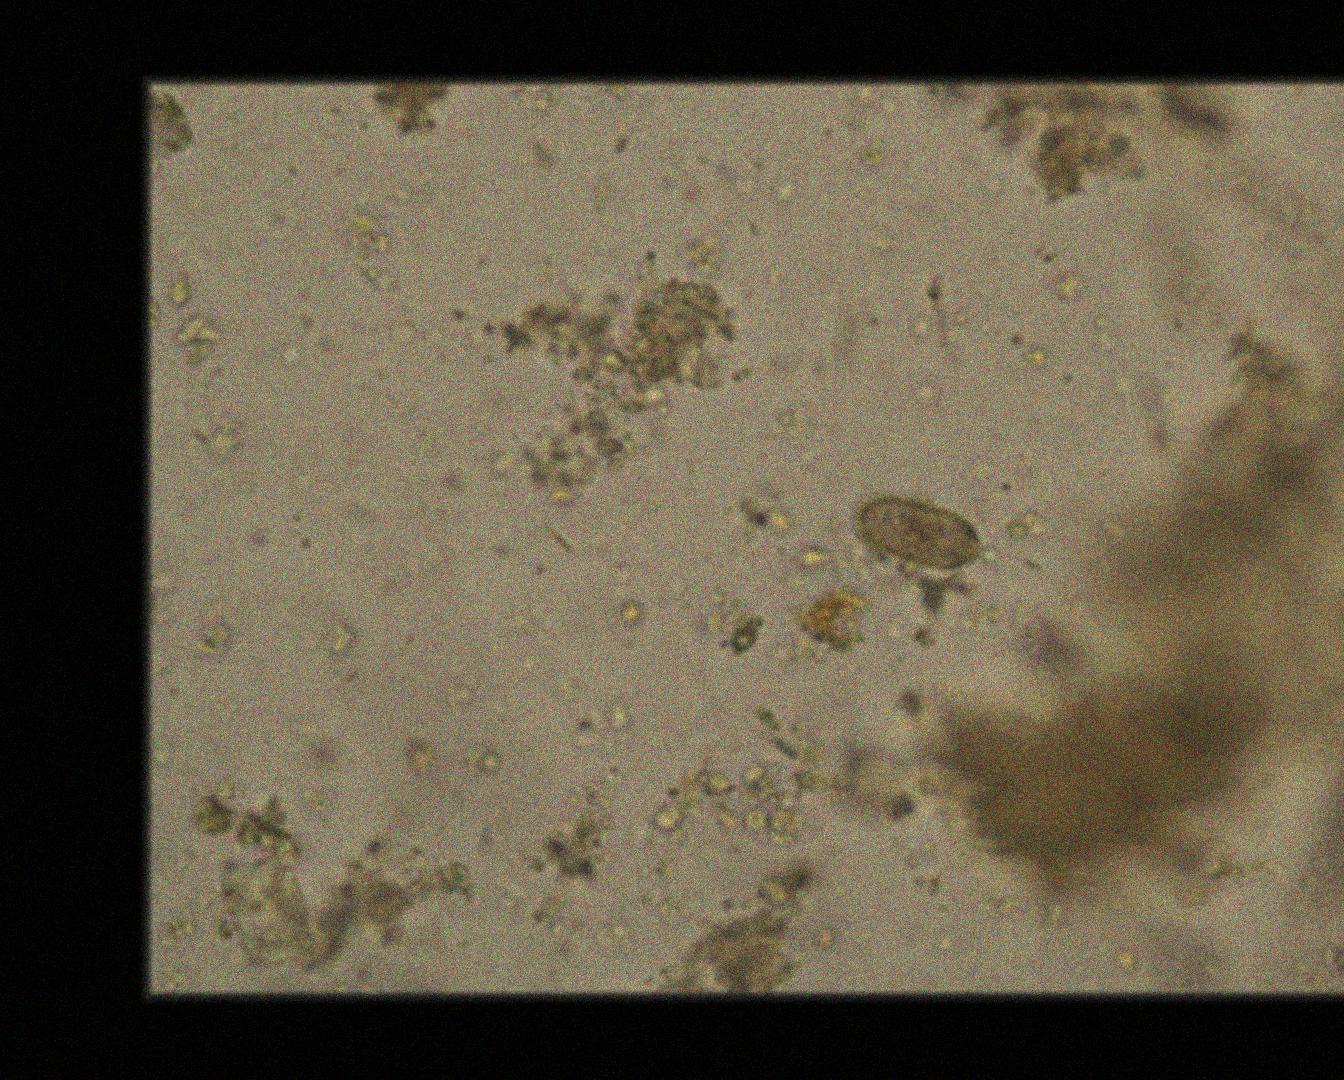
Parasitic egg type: Capillaria philippinensis